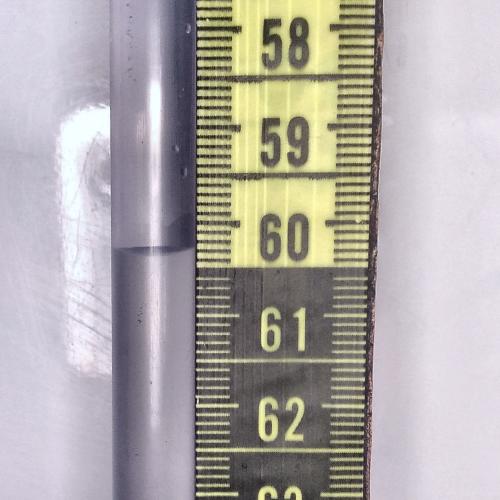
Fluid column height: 60.3 cm